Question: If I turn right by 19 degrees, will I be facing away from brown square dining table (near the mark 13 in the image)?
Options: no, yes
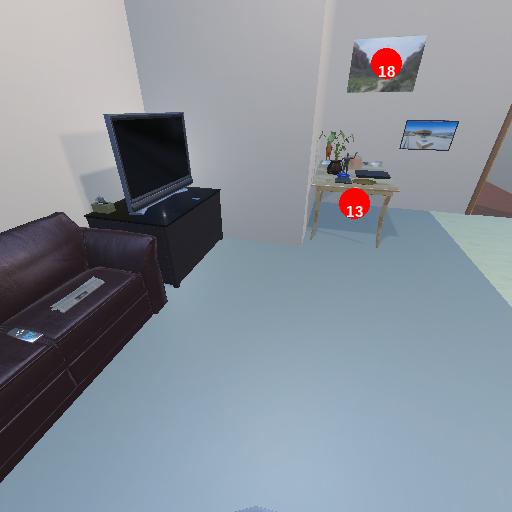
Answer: no